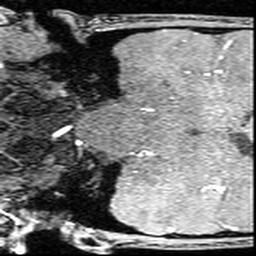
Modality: angio
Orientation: coronal
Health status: ill
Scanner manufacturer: siemens
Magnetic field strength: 3 T
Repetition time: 0.022 s
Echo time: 0.00395 s